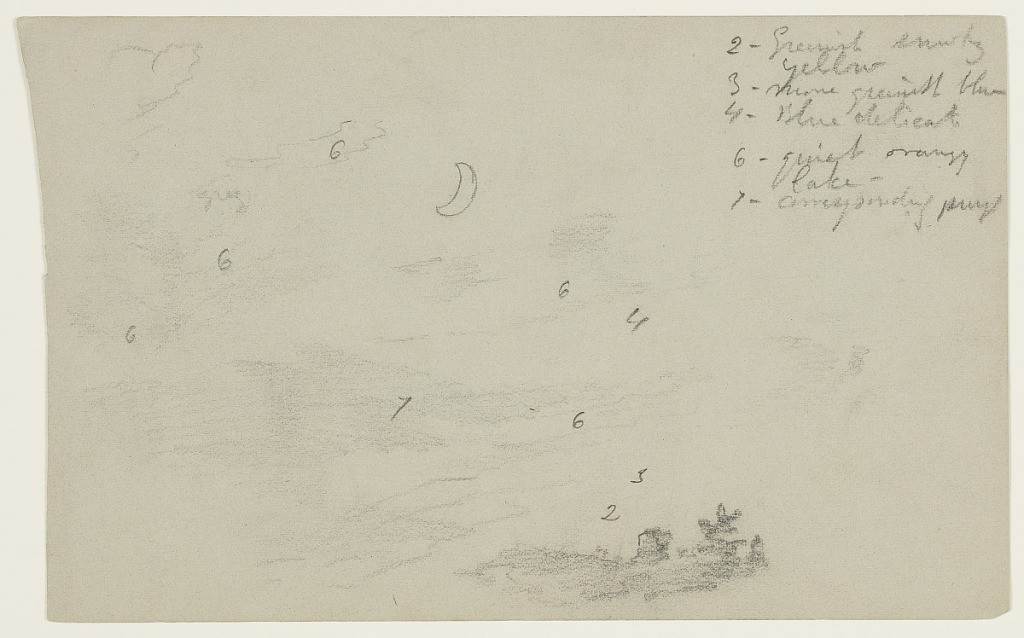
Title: Crescent Moon
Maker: Frederic Edwin Church, American, 1826–1900
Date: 1860 - 1880
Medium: Graphite on gray-green wove paper
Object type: Drawing
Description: Landscape and atmosphere sketch showing a view of the crescent moon in a partially clouded sky, likely seen from the artist's property near Hudson, New York. At upper center, a crescent moon hangs in the sky and illuminates the hazy clouds around it. At lower center, nearby treetops are visible.

Verso: Atmosphere sketch showing a view of backlit storm clouds billowing above a mountain range, likely viewed from the artist's property near Hudson, New York. Situated at center, one dark, puffy cloud has a bright edge as it looms over a mountain peak--another billowing cloud is faintly rendered behind it. Above, a long, dark cloud banks stretches across the composition.